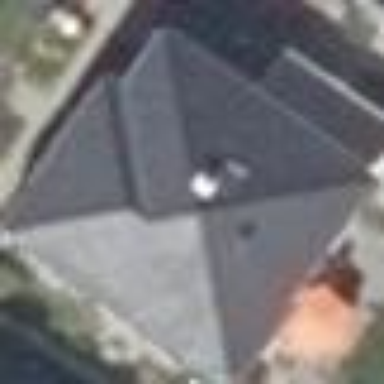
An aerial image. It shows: Detached building with hipped roof.